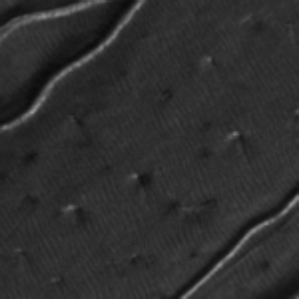
Label: frost